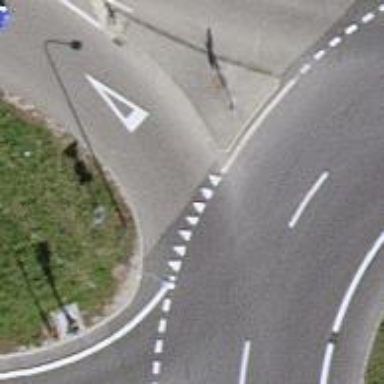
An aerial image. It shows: Primary highway with designated cycle lane.